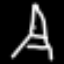
Label: The Eiffel Tower